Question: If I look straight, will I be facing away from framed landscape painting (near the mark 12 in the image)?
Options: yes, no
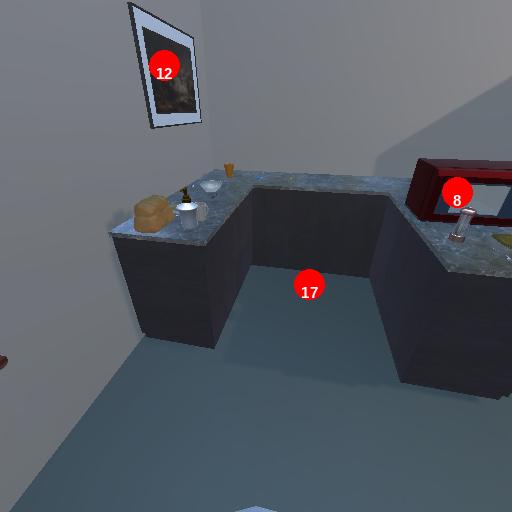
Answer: yes